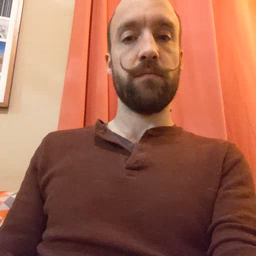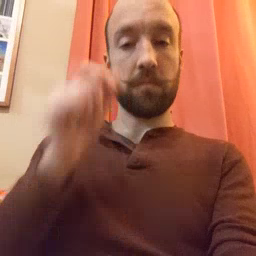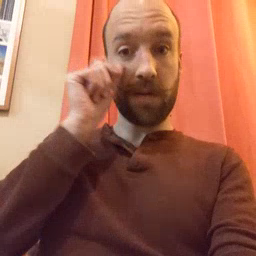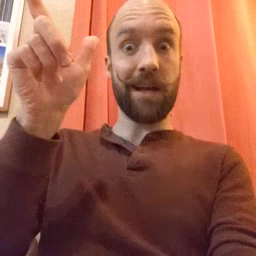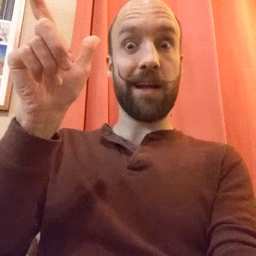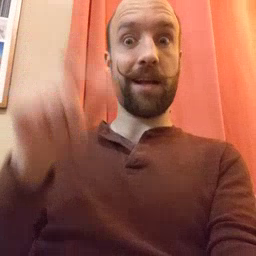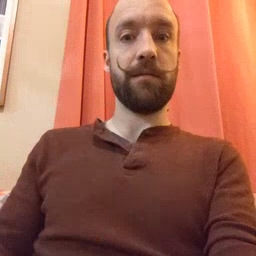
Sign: awake